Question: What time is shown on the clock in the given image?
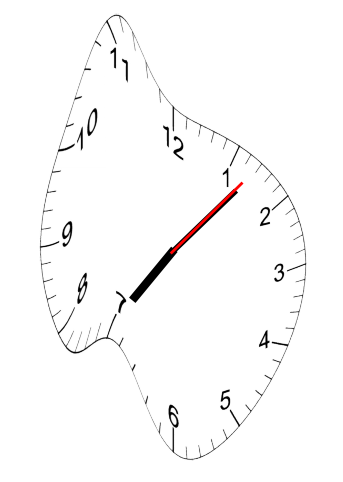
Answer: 07:07:07